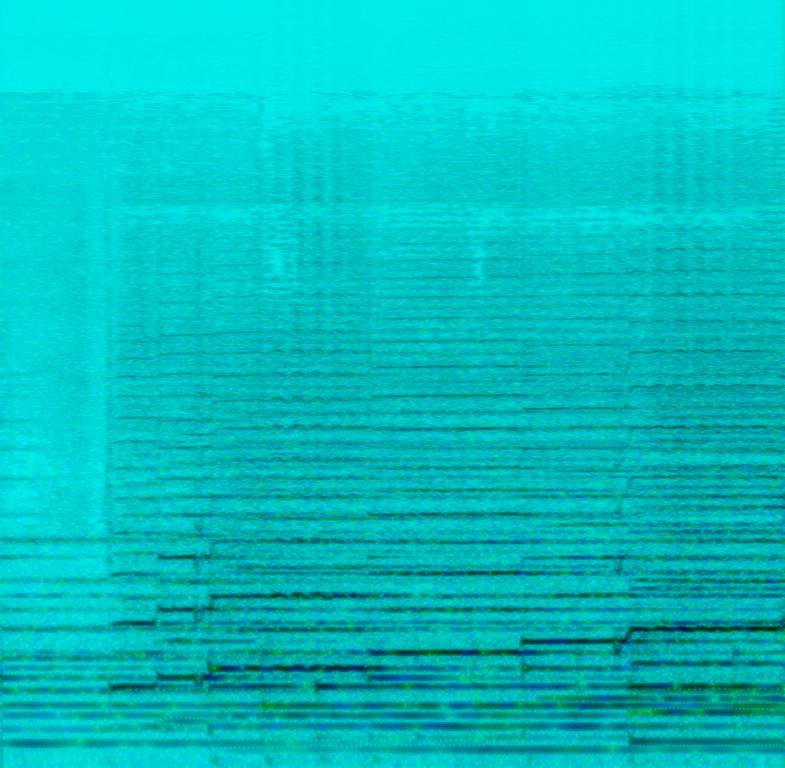
An acoustic piano is playing a slow melody along with strings and brass in the background playing long minor chords. A bansuri flute is playing the lead melody. The whole composition sounds sad and may be playing in a sad movie scene like Titanic.